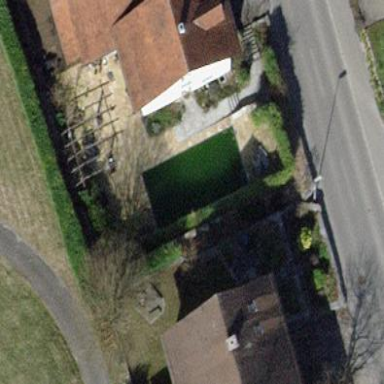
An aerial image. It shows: Swimming pool located in leisure land.